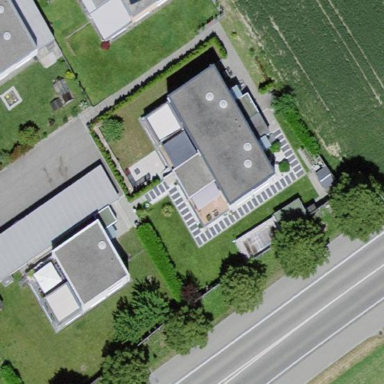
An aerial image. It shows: Semidetached house.